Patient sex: M
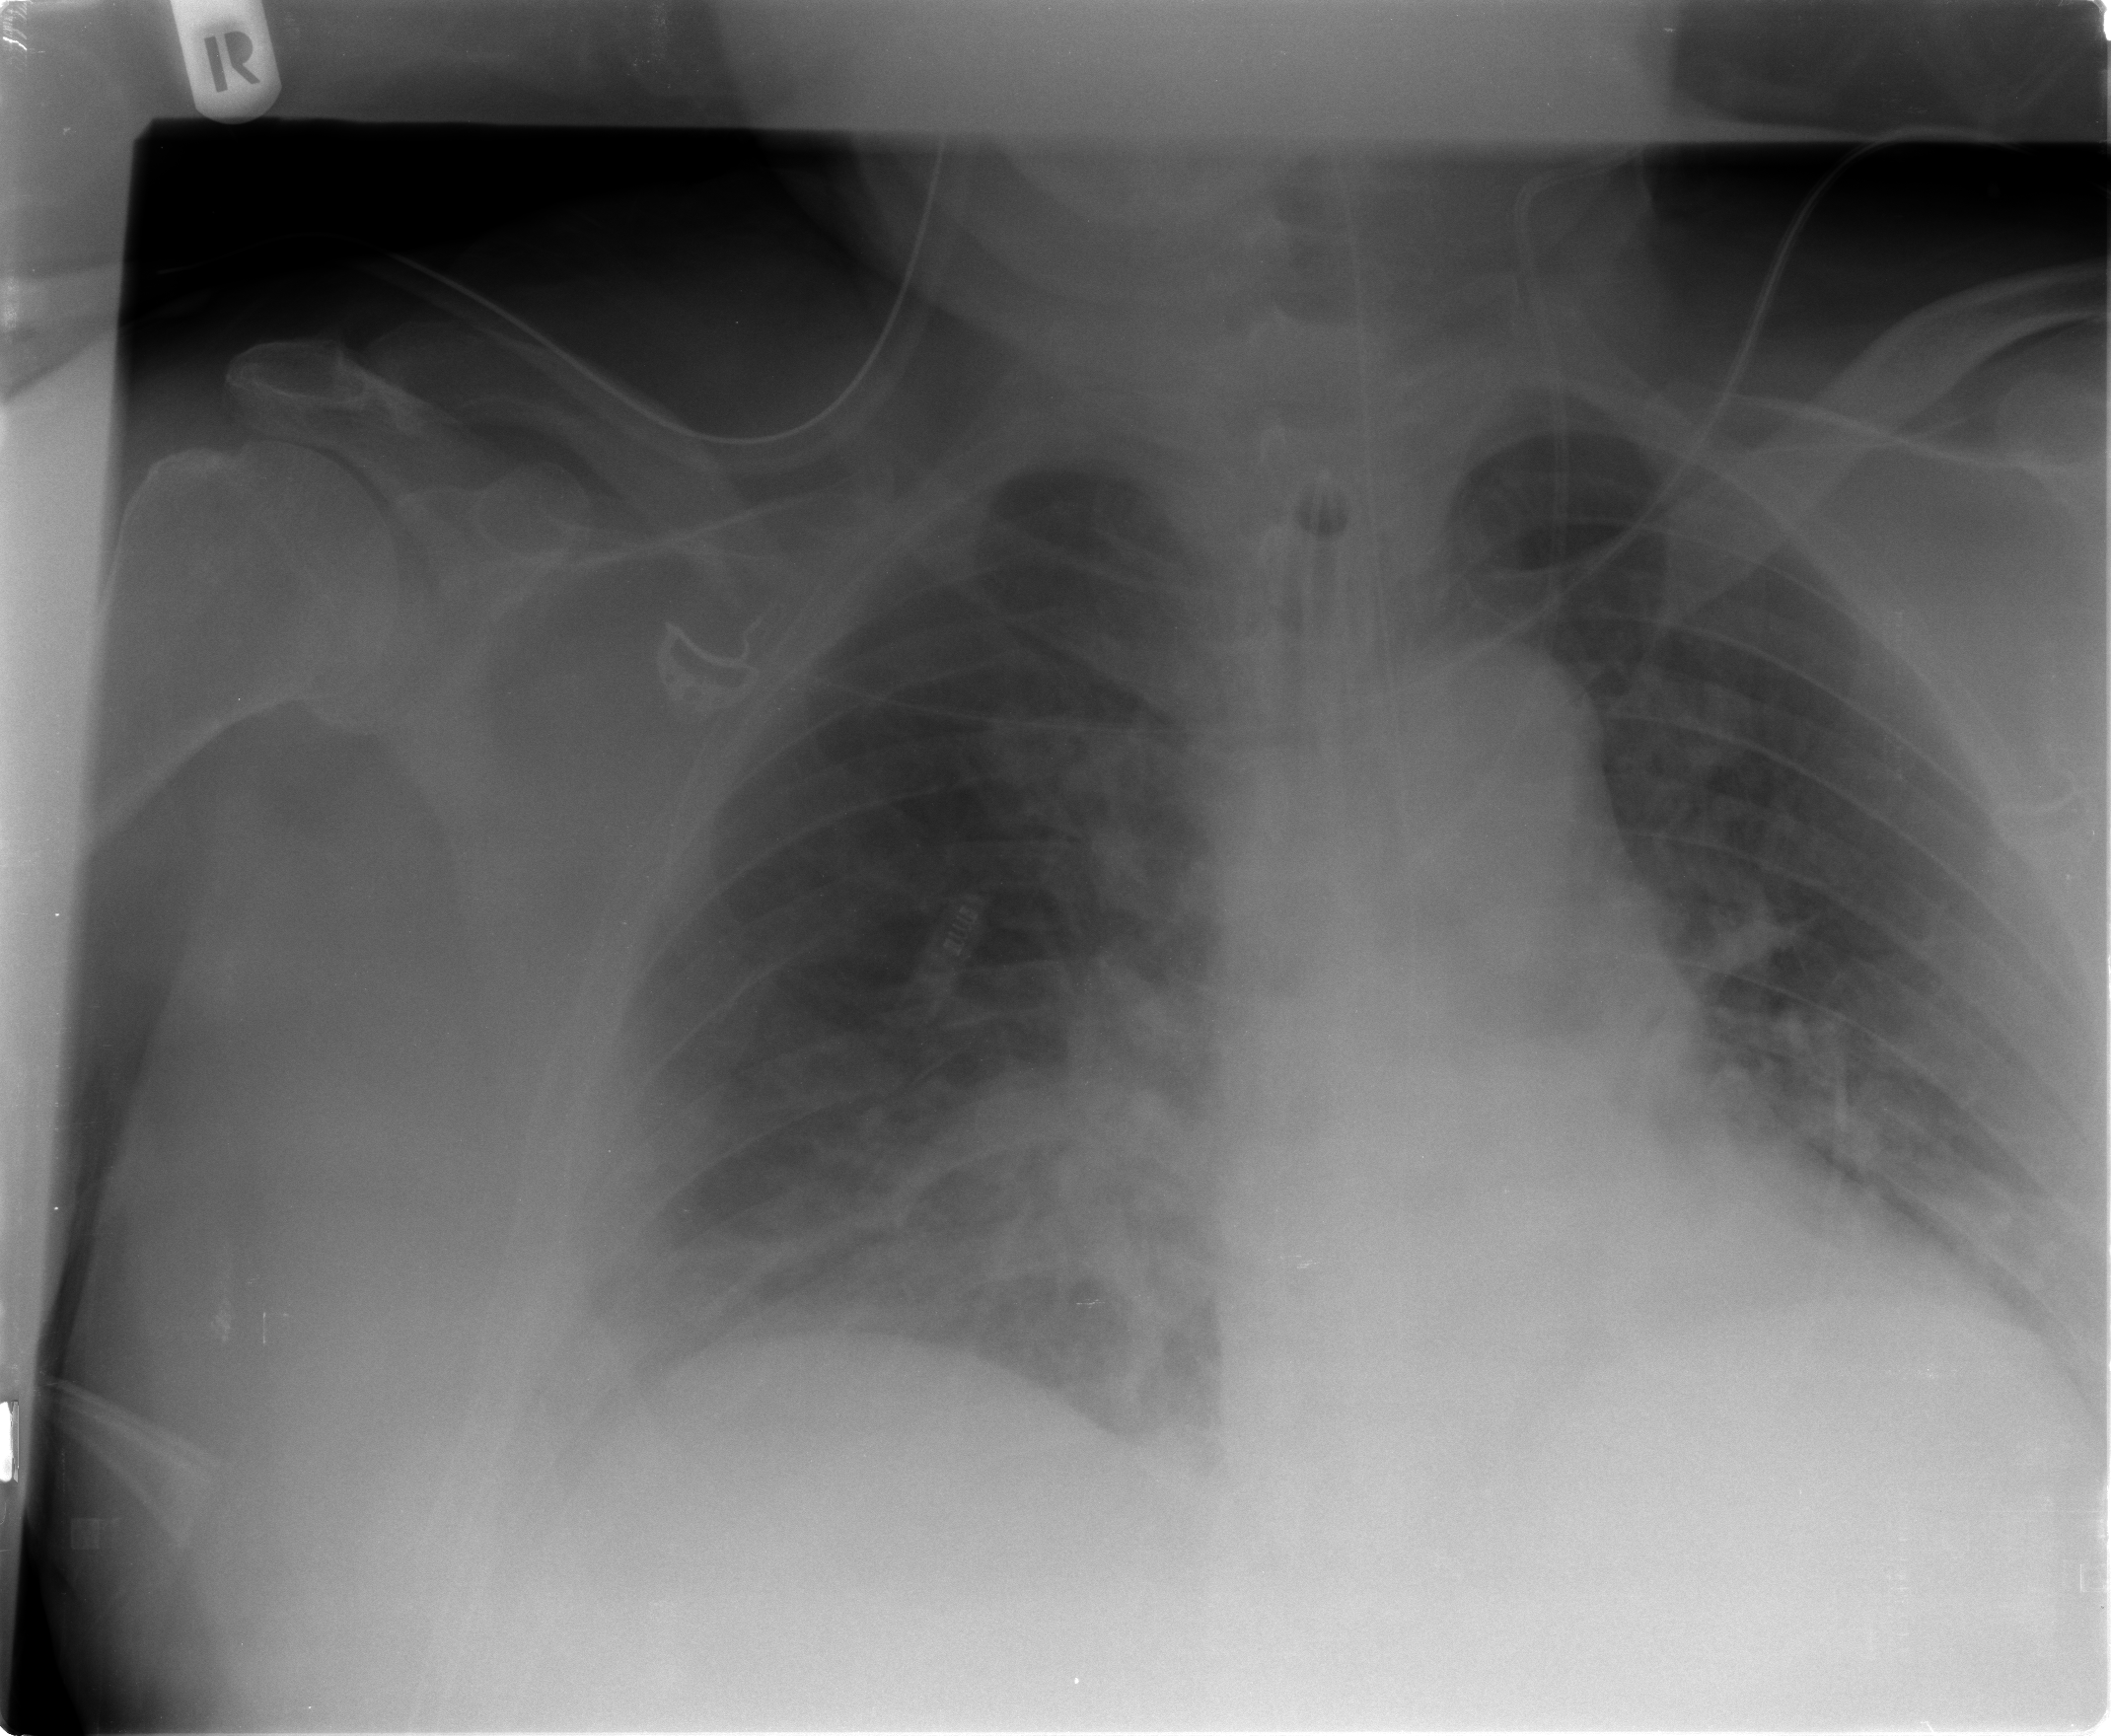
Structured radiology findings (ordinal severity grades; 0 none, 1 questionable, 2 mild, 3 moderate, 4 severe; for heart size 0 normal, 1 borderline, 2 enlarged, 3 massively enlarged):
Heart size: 0
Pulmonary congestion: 2
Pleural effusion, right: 2
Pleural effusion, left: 2
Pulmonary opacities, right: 1
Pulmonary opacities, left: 0
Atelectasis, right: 2
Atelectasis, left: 2